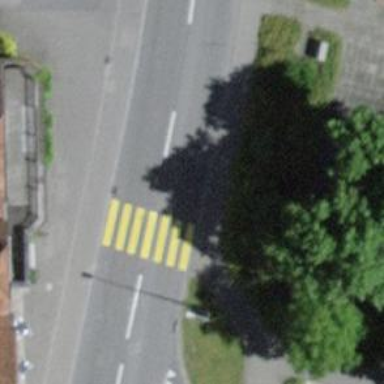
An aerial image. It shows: Marked road crossing.